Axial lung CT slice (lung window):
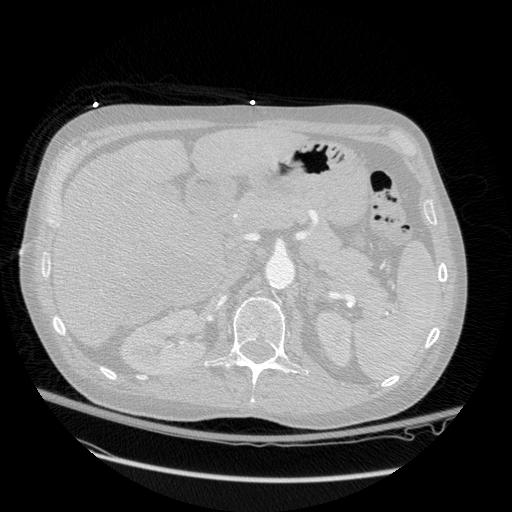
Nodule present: no